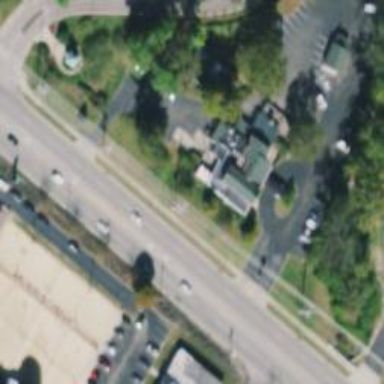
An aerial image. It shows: Footway that serves as traffic island.